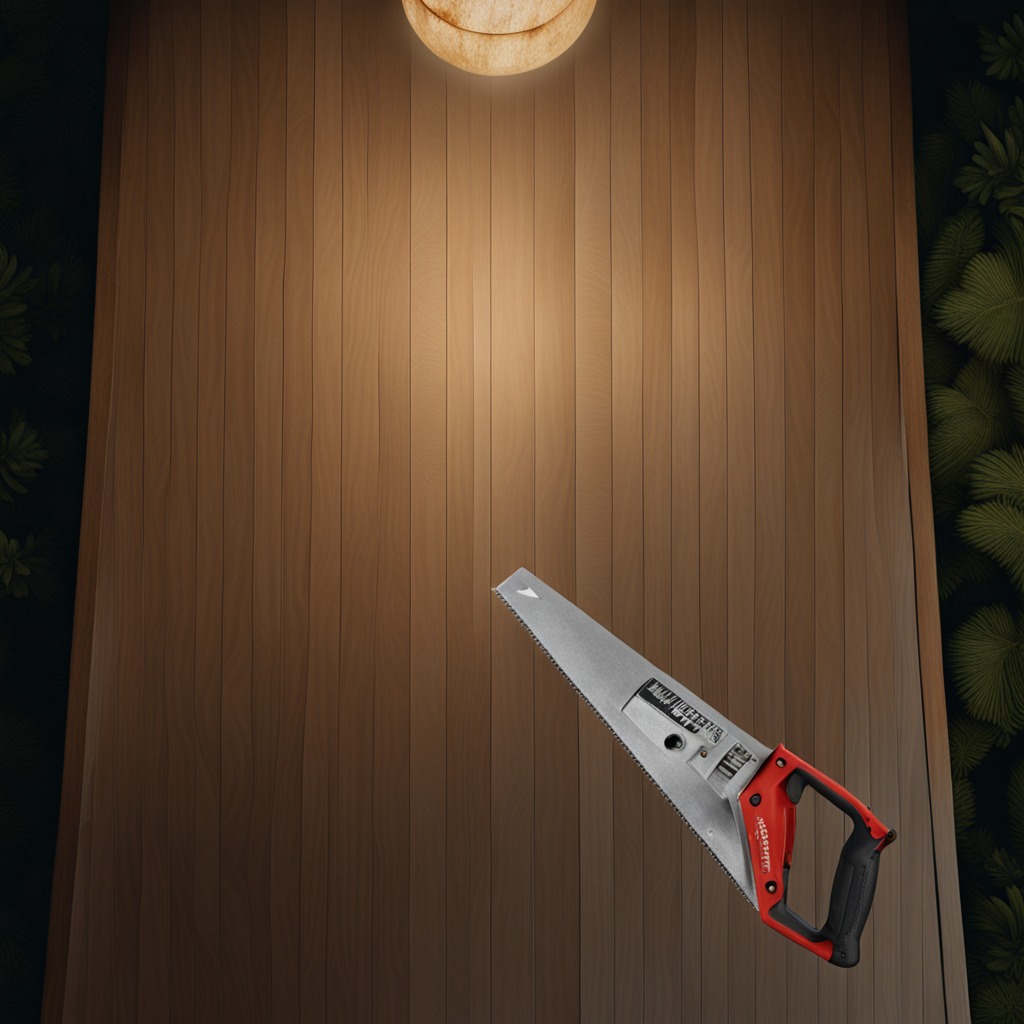
A metal saw is lying on a wooden table inside a jungle field workshop tent at night dim ambient light soft shadows worn but